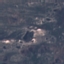
Label: HerbaceousVegetation